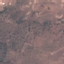
Land use / land cover: HerbaceousVegetation